Interaction volume radius: 5 \u00c5
Interaction volume height: 10 \u00c5
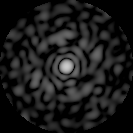
Disorder parameter: 0.8469